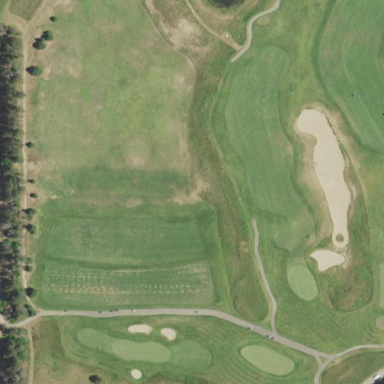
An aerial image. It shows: Driving range for golf with grass surface.